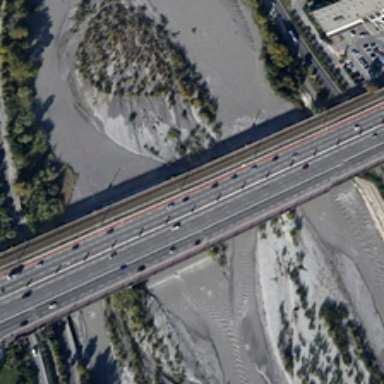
The huge straight bridge across the turbid gray river with eyots .